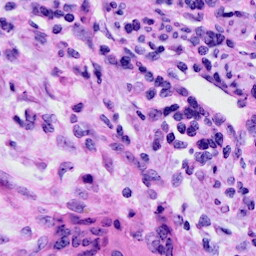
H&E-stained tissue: Cervix